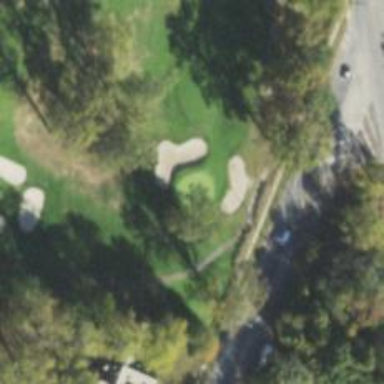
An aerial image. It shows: Golf cartpath that is also road path.